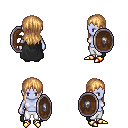
a pixel art fantasy rpg character, female body template, dark elf, purple skin, black cape, white pants, light blonde unkempt hairstyle, gold boots, shield, four views (front, back, left, right), 2x2 character sprite sheet, small pixel art, hard edges, no anti-aliasing